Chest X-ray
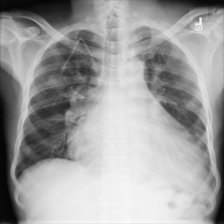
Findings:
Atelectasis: positive
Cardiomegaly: positive
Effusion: negative
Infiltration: negative
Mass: negative
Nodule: negative
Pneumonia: negative
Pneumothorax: negative
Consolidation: negative
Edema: negative
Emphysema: negative
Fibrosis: negative
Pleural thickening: negative
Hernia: negative